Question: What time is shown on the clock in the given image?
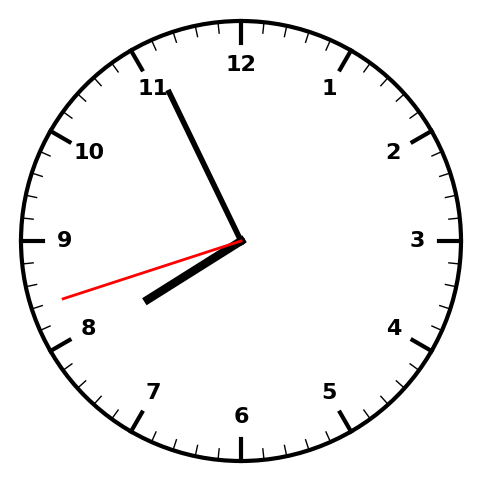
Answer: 07:55:42